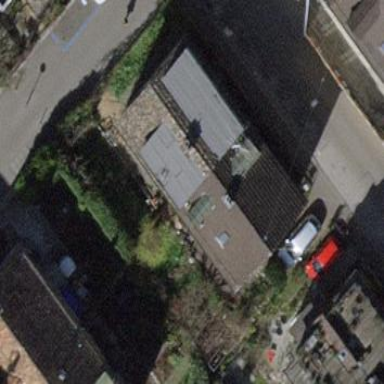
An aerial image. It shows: Semi-detached house.